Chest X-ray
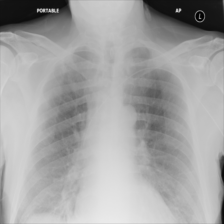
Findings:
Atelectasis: negative
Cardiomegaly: negative
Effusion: negative
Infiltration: negative
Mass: negative
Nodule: negative
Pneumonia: negative
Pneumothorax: negative
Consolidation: negative
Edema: negative
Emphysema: negative
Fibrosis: negative
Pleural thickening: negative
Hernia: negative